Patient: sex M, age 31
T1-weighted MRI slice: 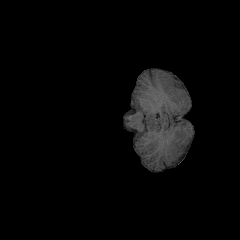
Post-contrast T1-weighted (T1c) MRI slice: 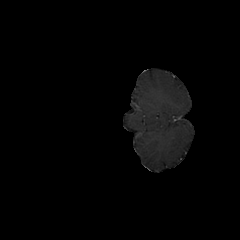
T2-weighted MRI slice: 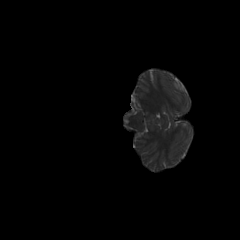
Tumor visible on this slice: no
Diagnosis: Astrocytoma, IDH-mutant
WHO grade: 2